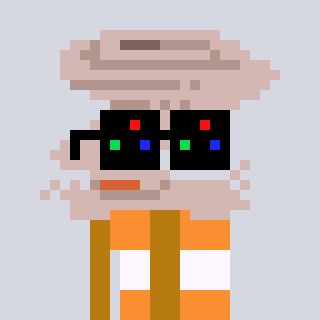
a pixel art character with square black sunglasses, a tornado-shaped head and a gold-colored body on a cool background